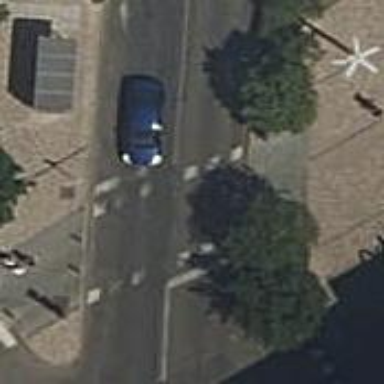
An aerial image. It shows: Zebra crossing with traffic signals. The crossing is marked by traffic lights.